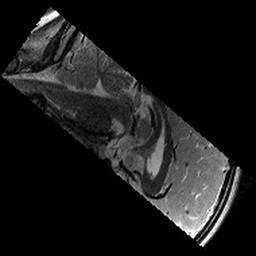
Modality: T2w
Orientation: sagittal
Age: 12
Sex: female
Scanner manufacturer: siemens
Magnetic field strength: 3 T
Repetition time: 9.23 s
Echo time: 0.067 s